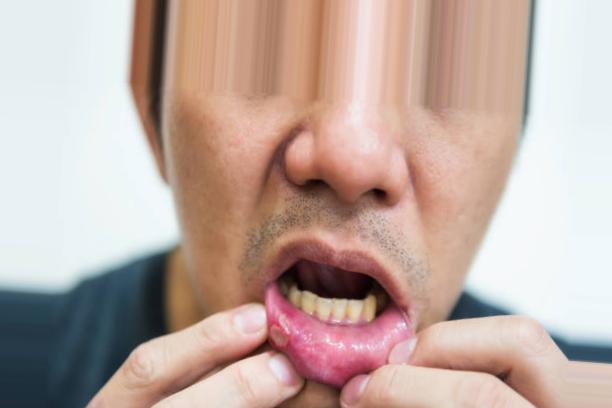
Condition: Mouth Ulcer